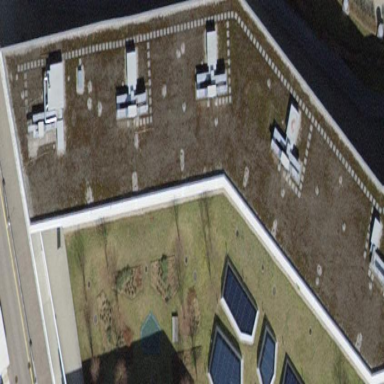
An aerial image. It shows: Building with flat roof.